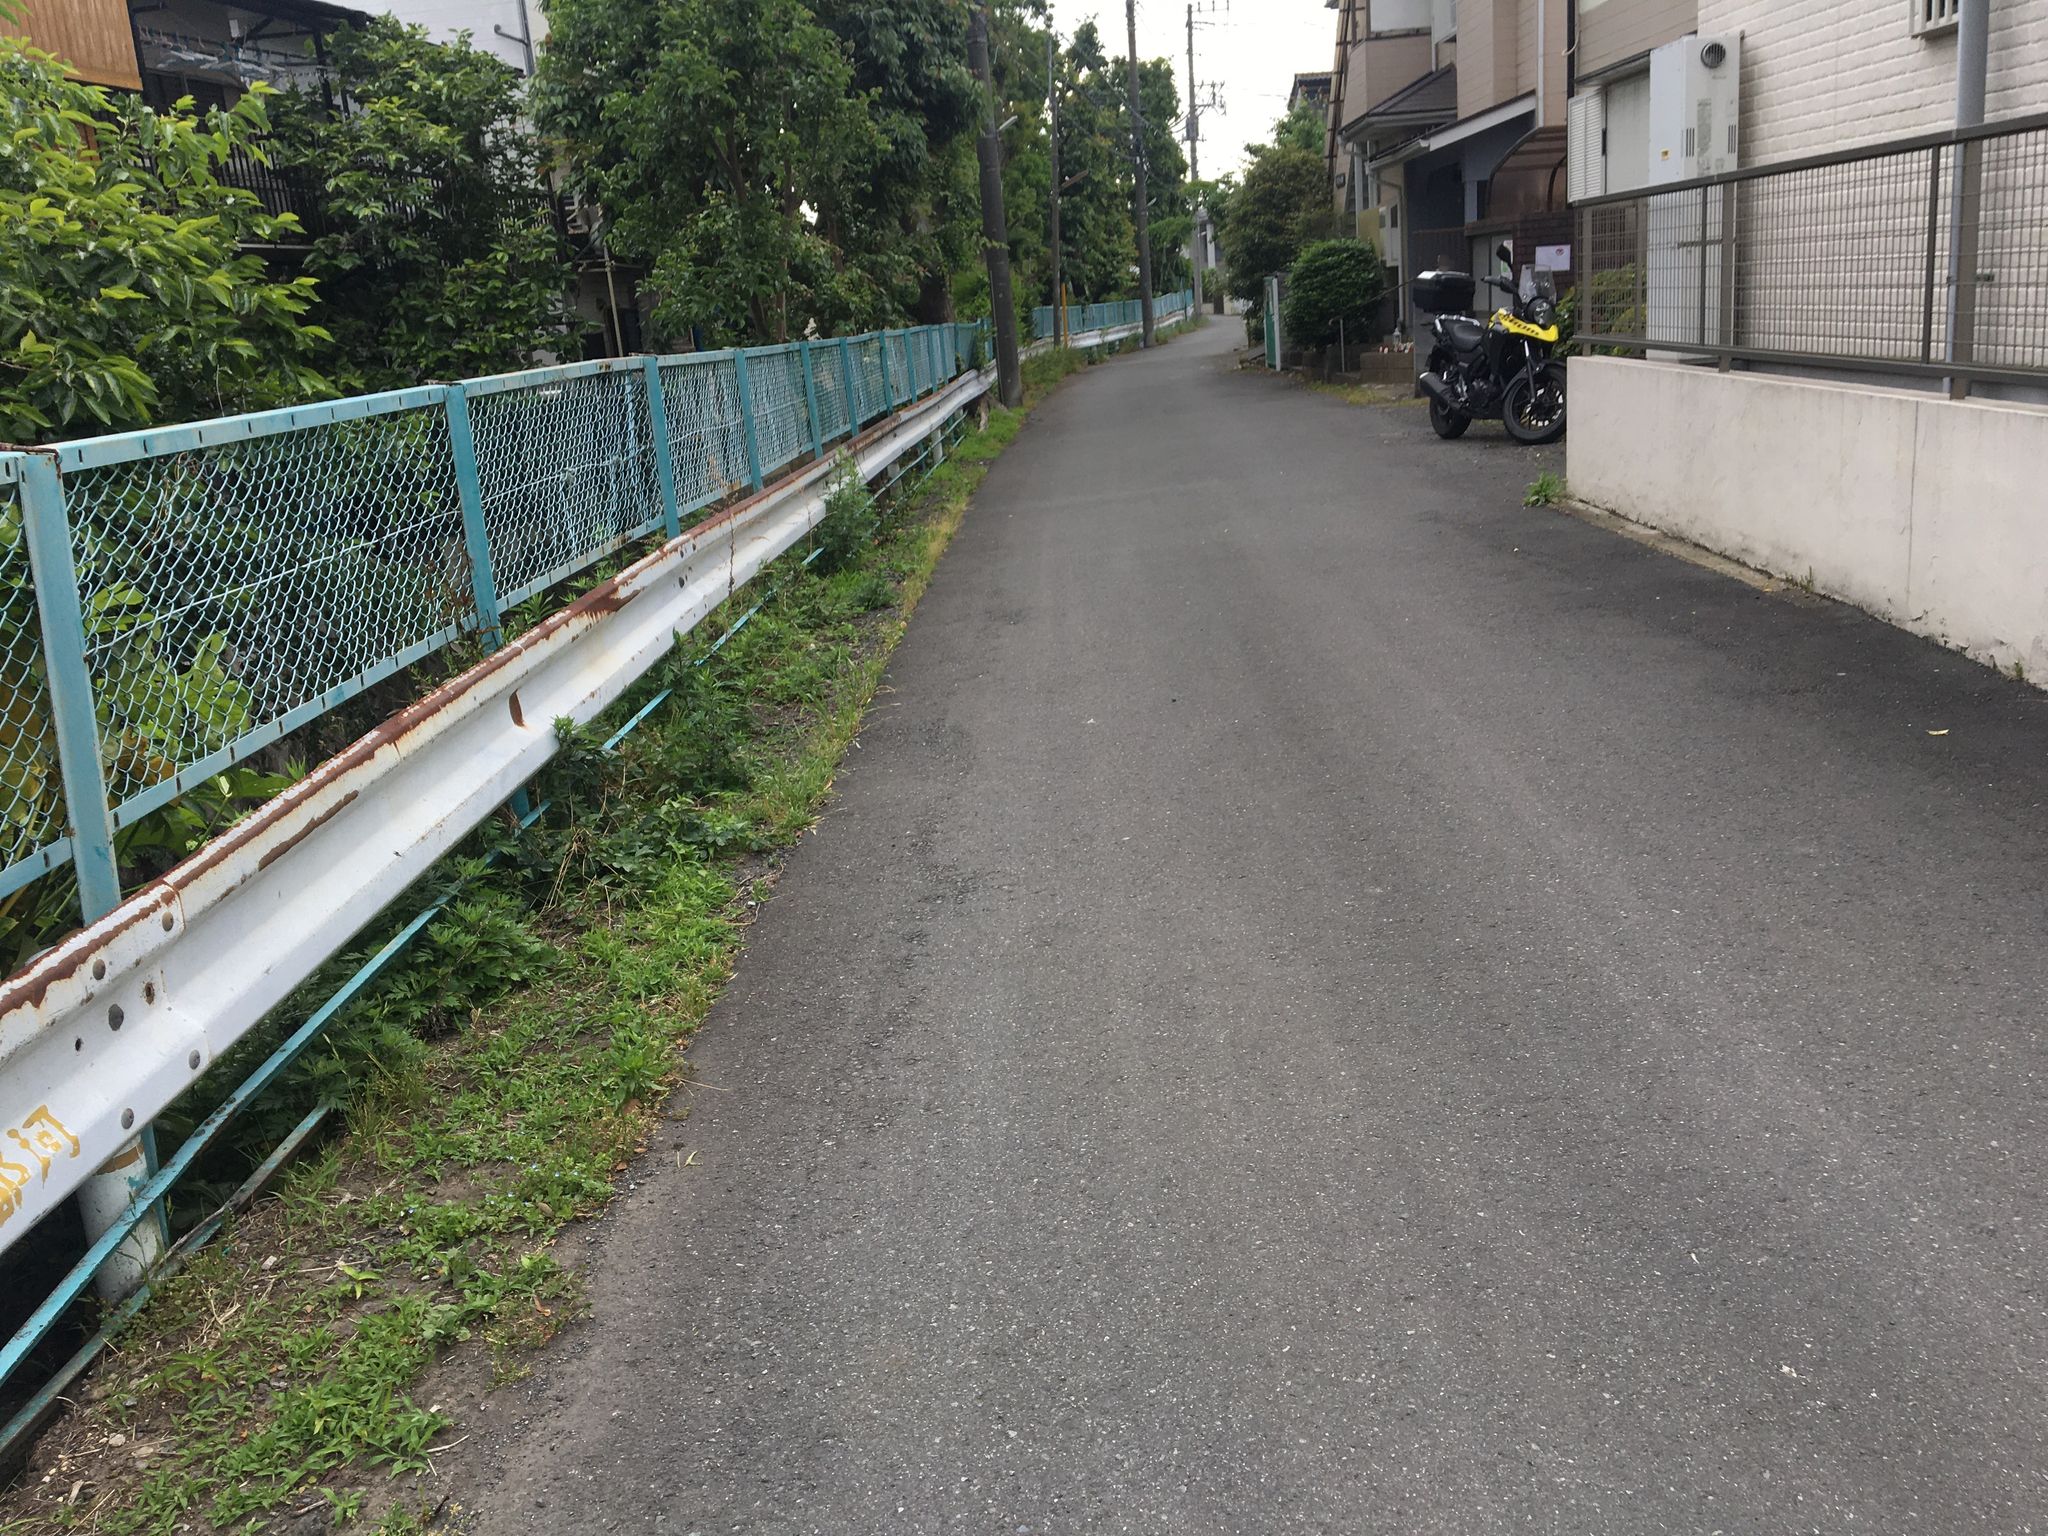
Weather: clear
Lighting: day
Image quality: good
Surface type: walking surface
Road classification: residential
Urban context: urban centre
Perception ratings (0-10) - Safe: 1.47, Lively: 4.76, Beautiful: 5.8, Boring: 3.85, Depressing: 4.12, Wealthy: 1.65